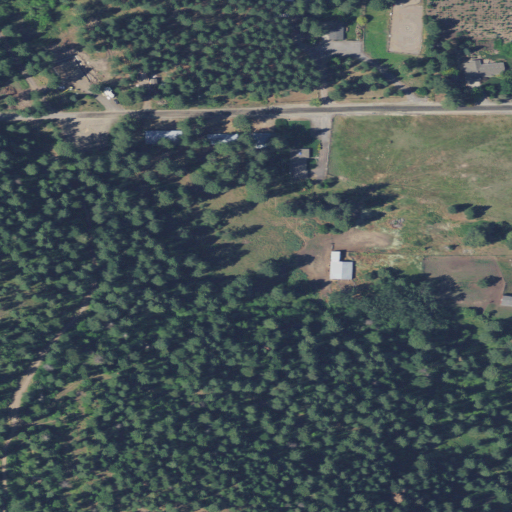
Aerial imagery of valley in Oregon named Hunter Canyon containing evergreen forest, open development, grassland, low intensity development, and pasture